Interaction volume radius: 5 \u00c5
Interaction volume height: 10 \u00c5
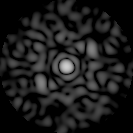
Disorder parameter: 0.7764